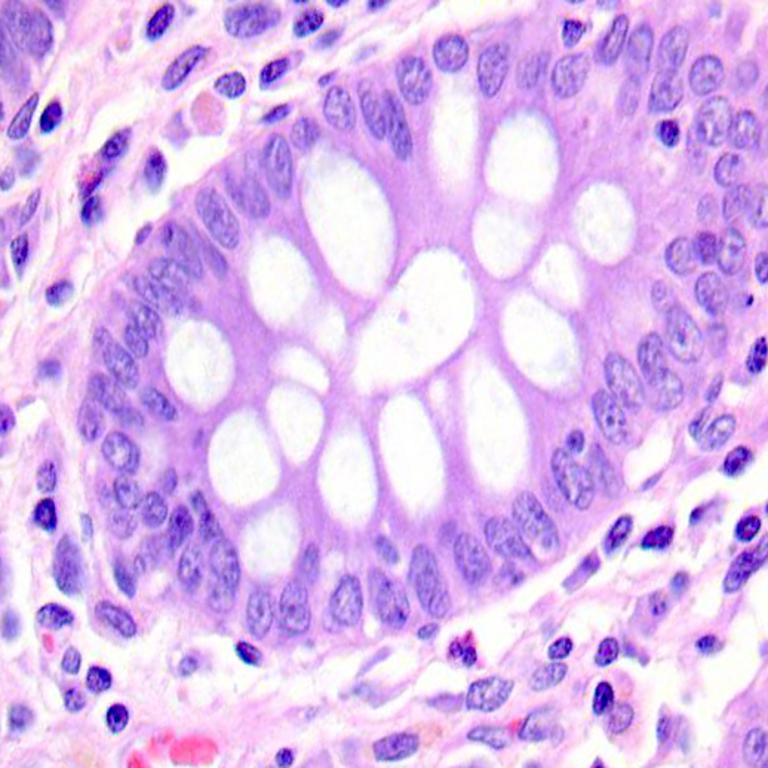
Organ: colon
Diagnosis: benign